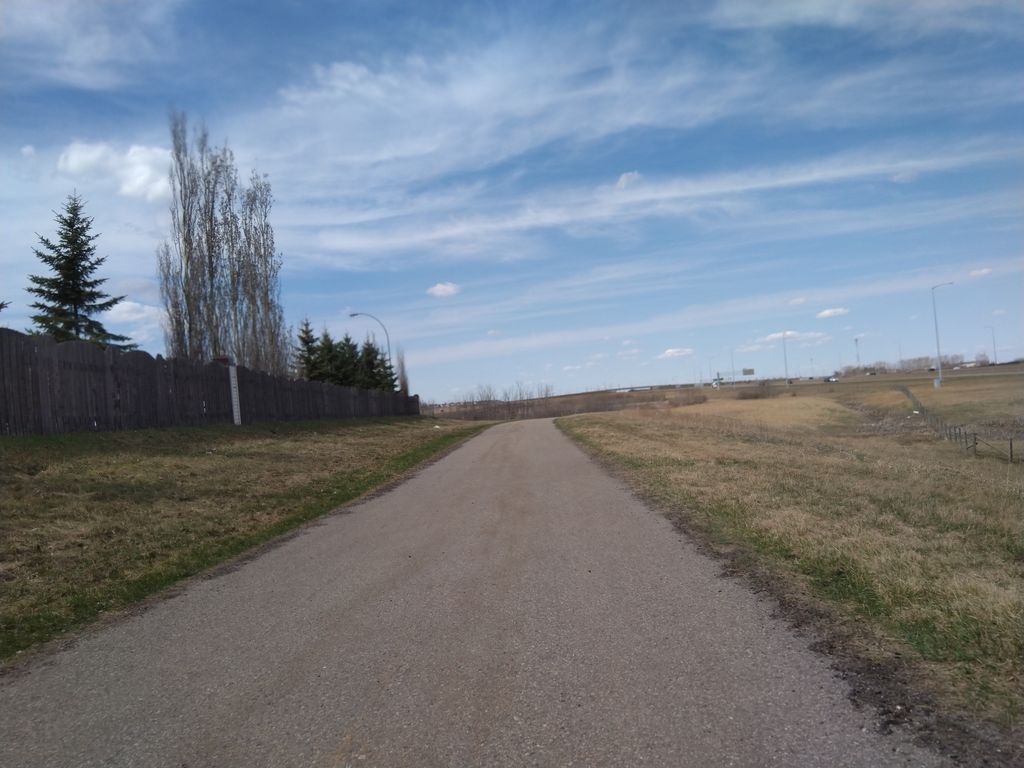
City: calgary